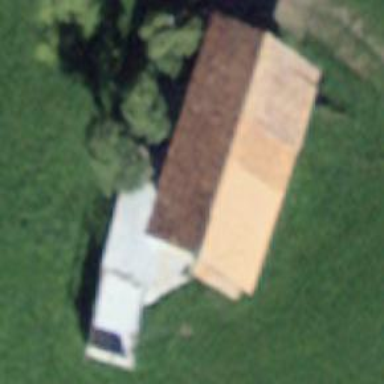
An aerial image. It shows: Barn.